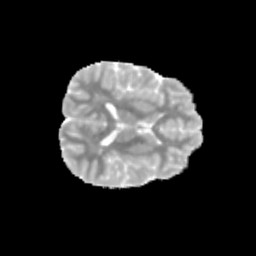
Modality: MD
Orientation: axial
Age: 11
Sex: male
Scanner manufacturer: siemens
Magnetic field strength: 3 T
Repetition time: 3.8 s
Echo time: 0.07 s